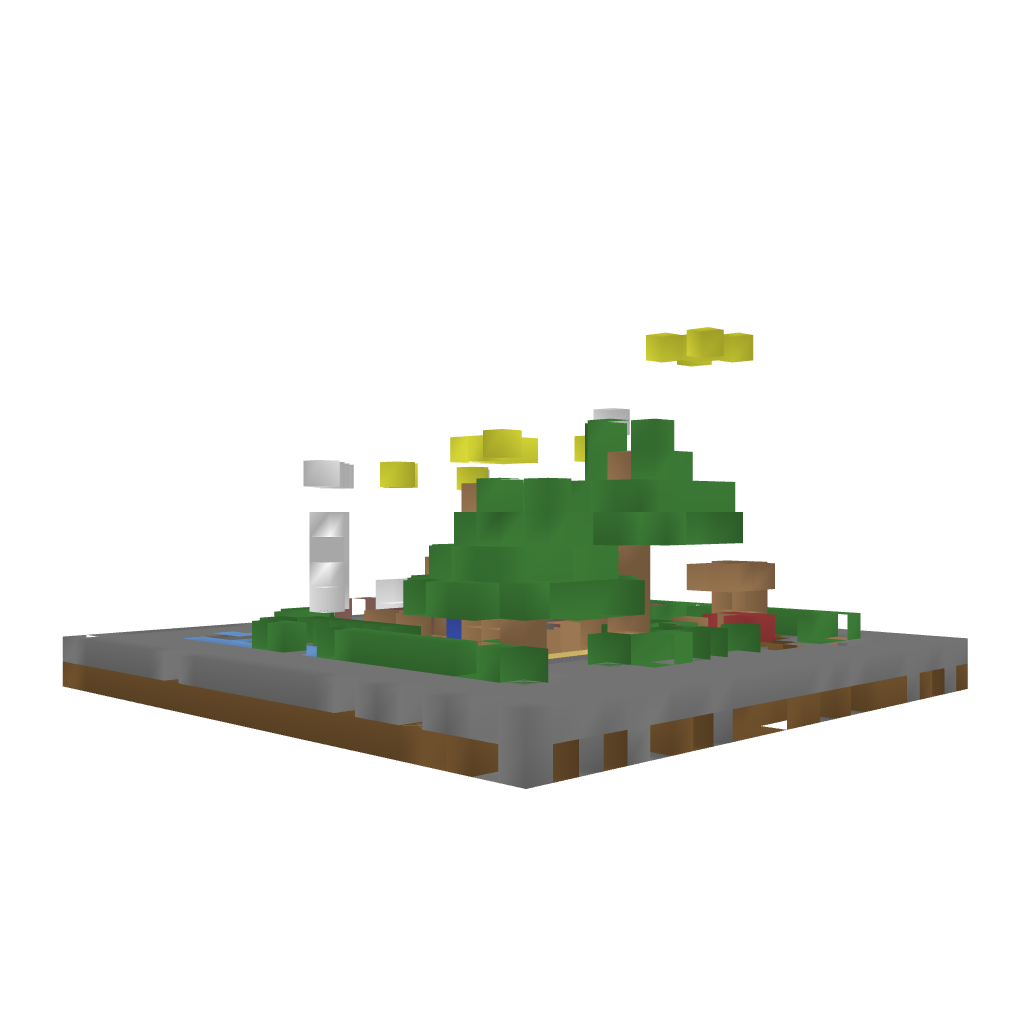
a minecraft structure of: Quartz House bad low quality